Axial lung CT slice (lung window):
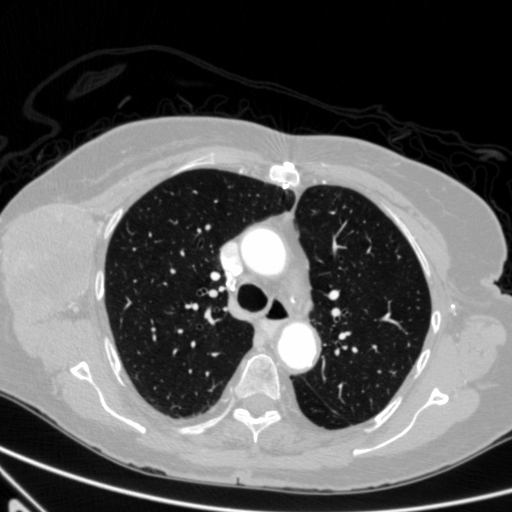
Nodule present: no